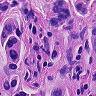
Metastatic tissue present: yes